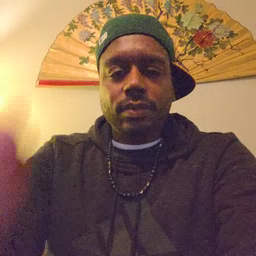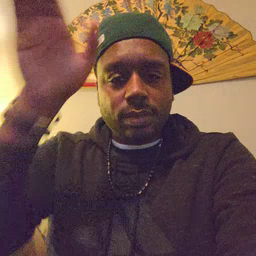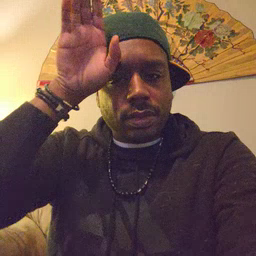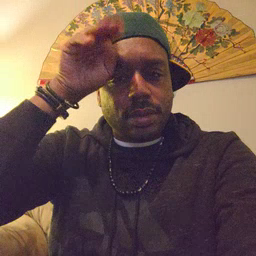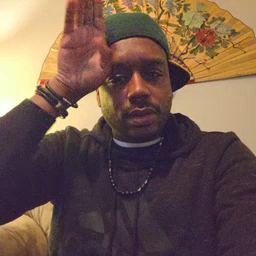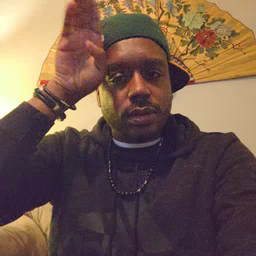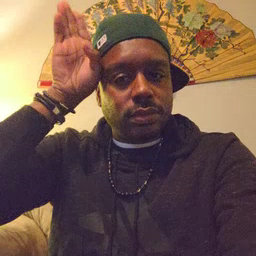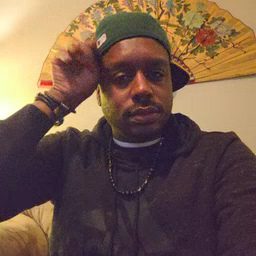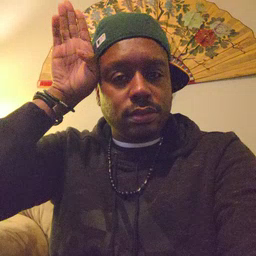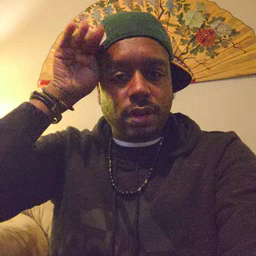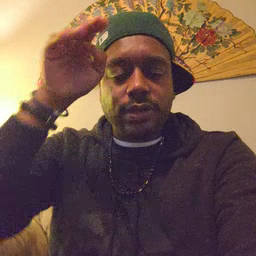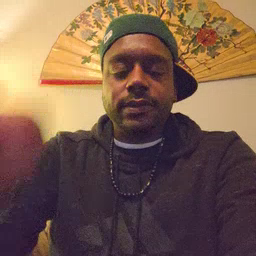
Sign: donkey